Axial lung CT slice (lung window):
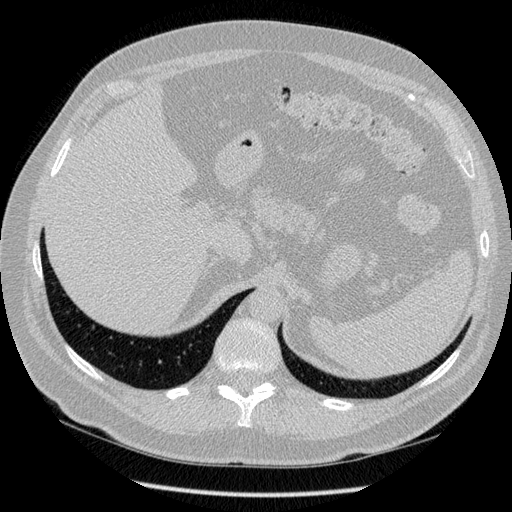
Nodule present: no